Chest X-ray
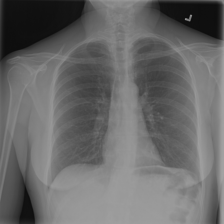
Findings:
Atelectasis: negative
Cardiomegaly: negative
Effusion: negative
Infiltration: negative
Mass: negative
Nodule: negative
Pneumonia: negative
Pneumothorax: positive
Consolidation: negative
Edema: negative
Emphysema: negative
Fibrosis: negative
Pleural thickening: negative
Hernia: negative